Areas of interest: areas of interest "Tianfu Mulan International Ecological Park"
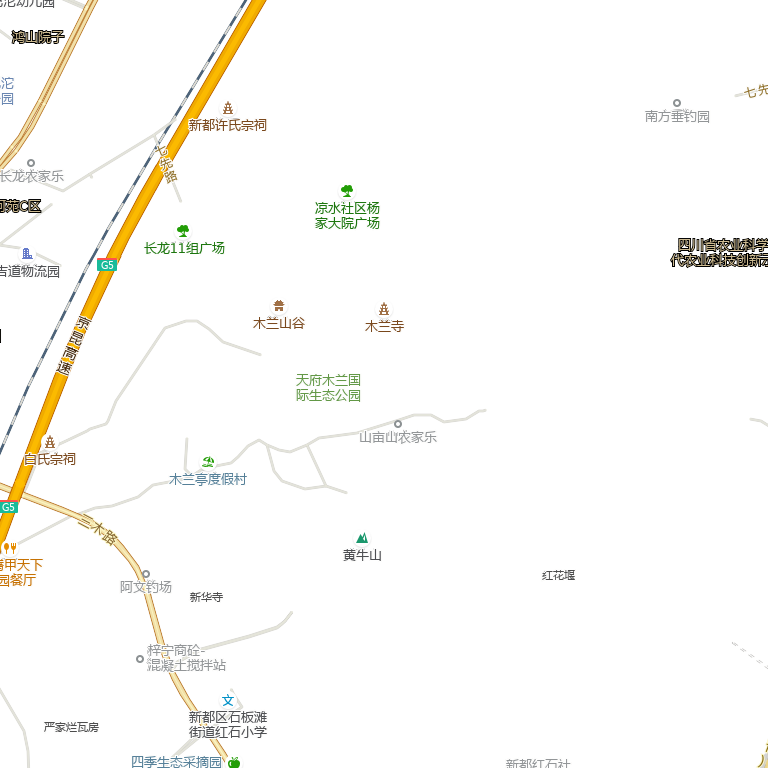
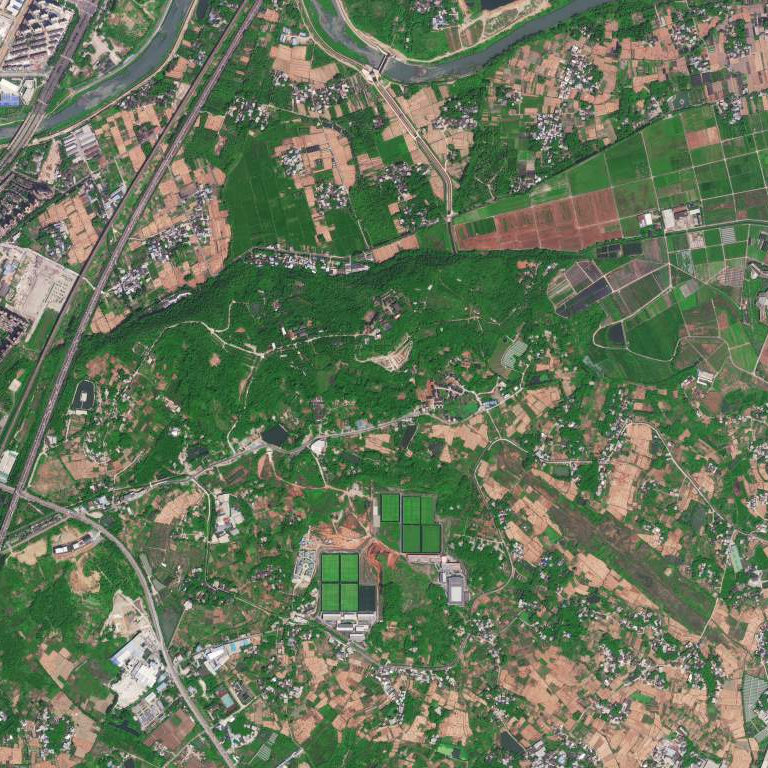